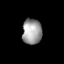
Tissue: prostate
Cell type: T cells
Senescence score: 0.7724
Nuclear area (px): 490
Mean DAPI intensity: 156.259